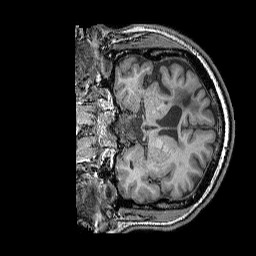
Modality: T1w
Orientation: coronal
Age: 46
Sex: male
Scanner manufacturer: siemens
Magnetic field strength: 3 T
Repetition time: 2.25 s
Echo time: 0.00411 s